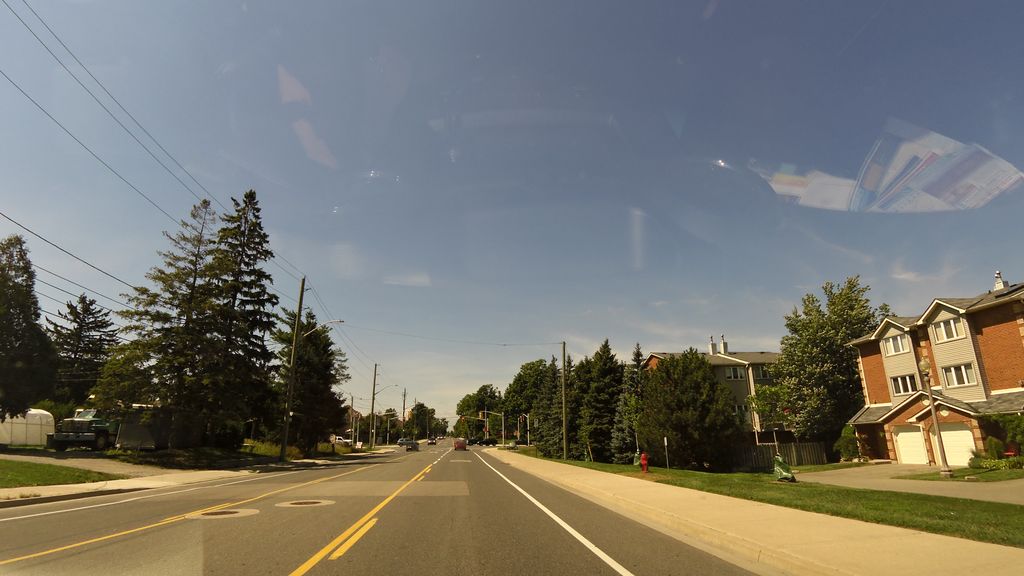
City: hamilton